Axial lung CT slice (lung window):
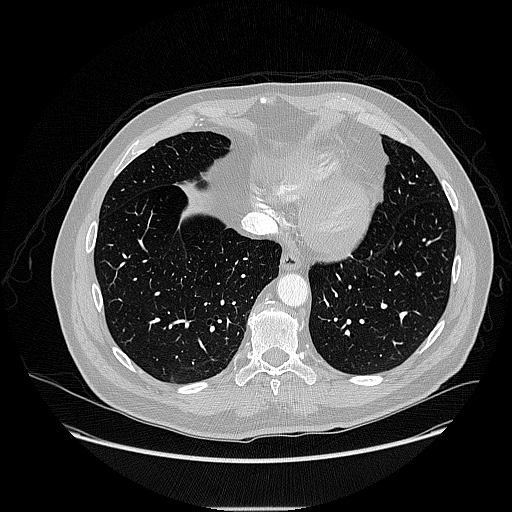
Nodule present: no